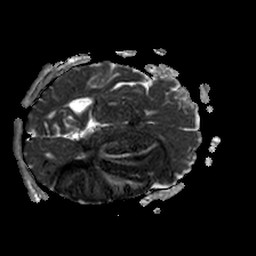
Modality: ADC
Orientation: axial
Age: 53
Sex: male
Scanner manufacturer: philips
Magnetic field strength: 1.5 T
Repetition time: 3.267 s
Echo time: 0.06922 s